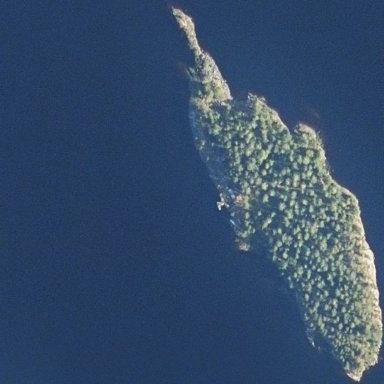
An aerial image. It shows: Islet.